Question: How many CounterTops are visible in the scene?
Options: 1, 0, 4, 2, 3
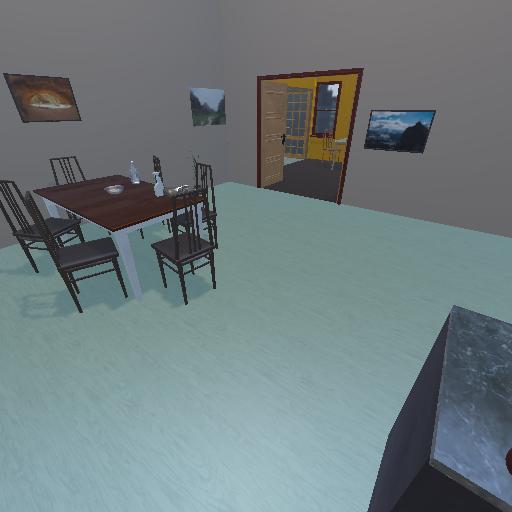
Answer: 1